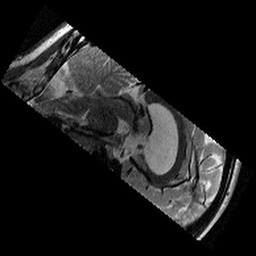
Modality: T2w
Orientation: sagittal
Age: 11
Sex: male
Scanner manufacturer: siemens
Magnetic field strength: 3 T
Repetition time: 9.23 s
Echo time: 0.067 s